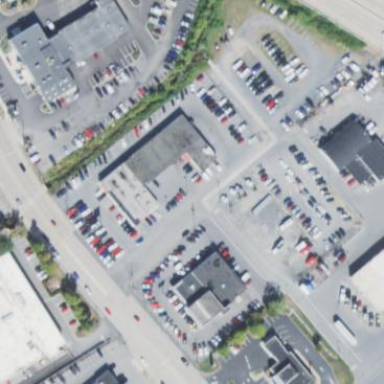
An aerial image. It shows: Car shop building.